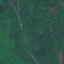
Land use / land cover class: Forest